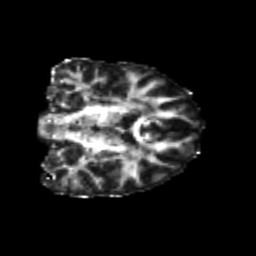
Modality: FA
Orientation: coronal
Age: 26
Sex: female
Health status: healthy
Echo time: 0.074 s